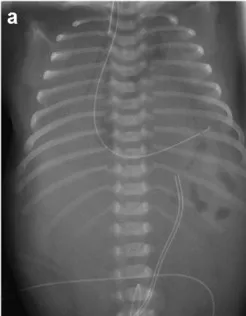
Preoperative.
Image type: radiology (x_ray)